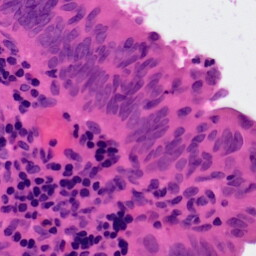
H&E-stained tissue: Colon